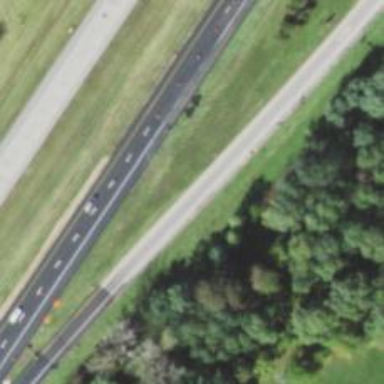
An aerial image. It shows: Asphalt motorway link.